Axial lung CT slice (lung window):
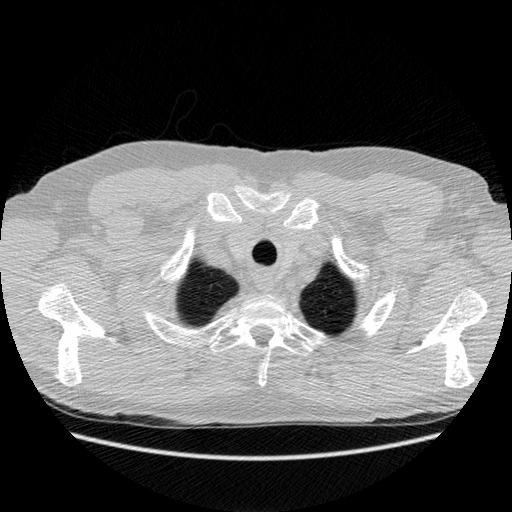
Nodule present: no